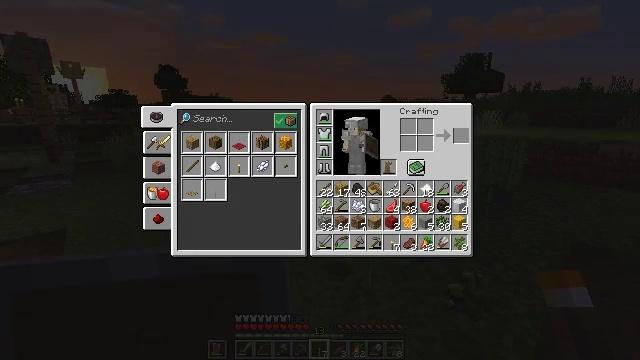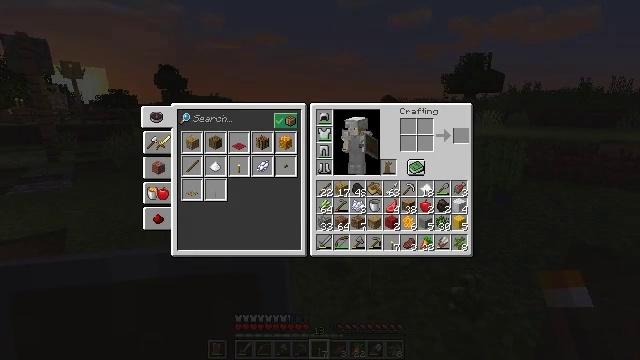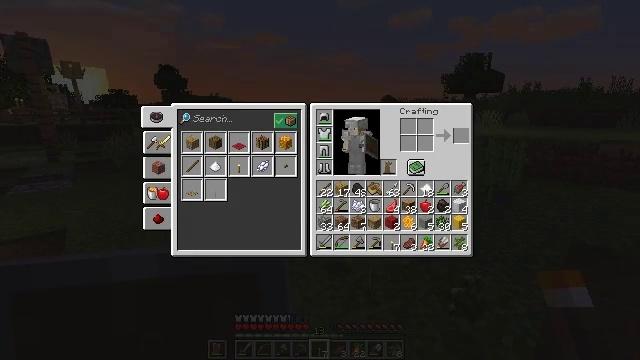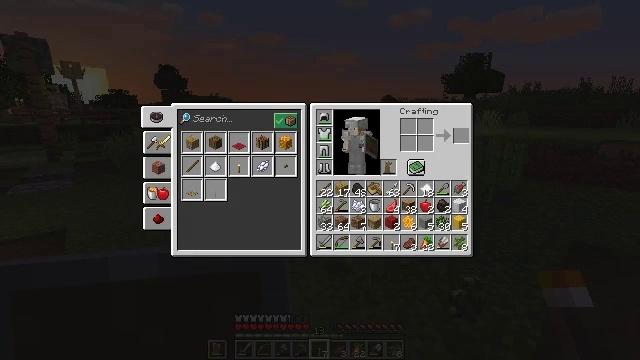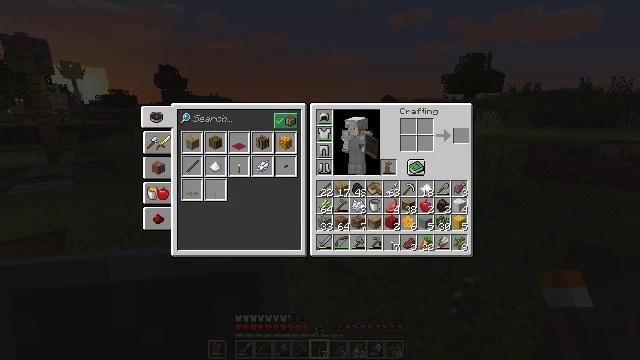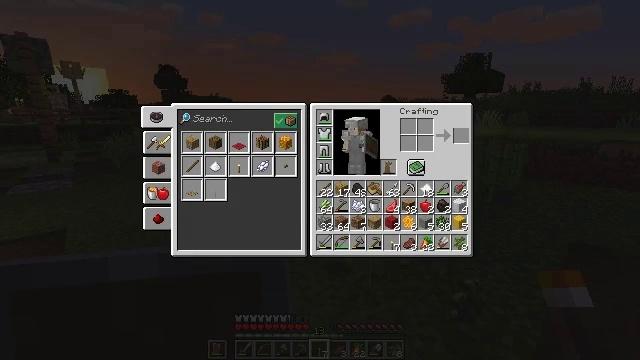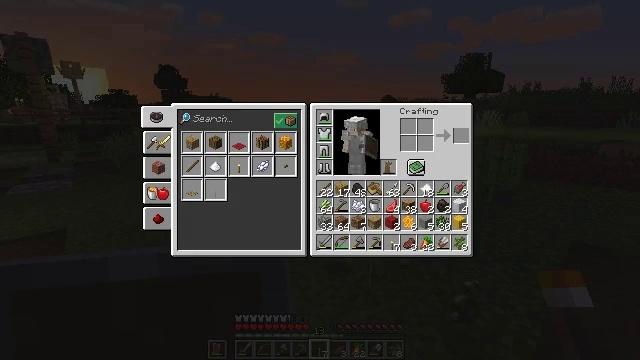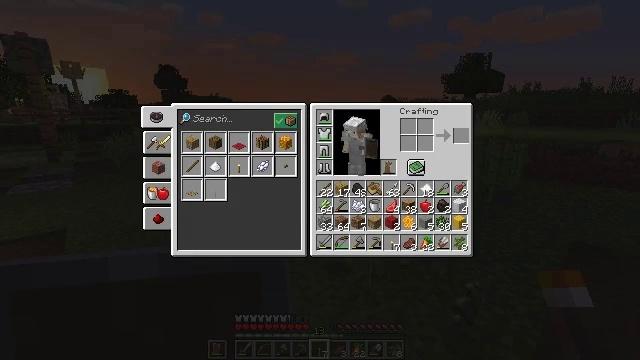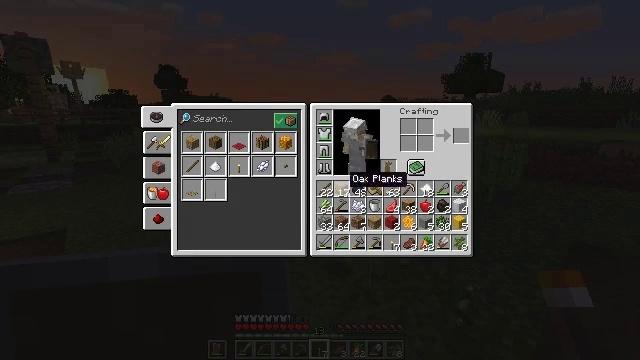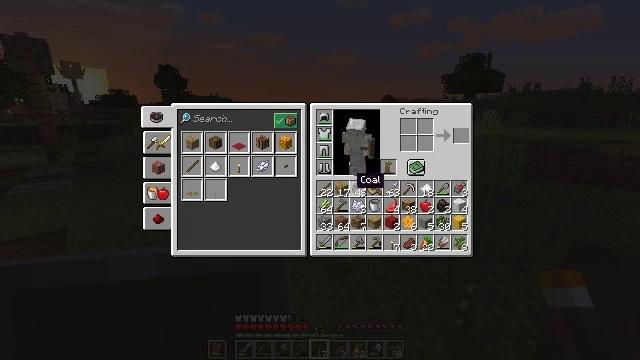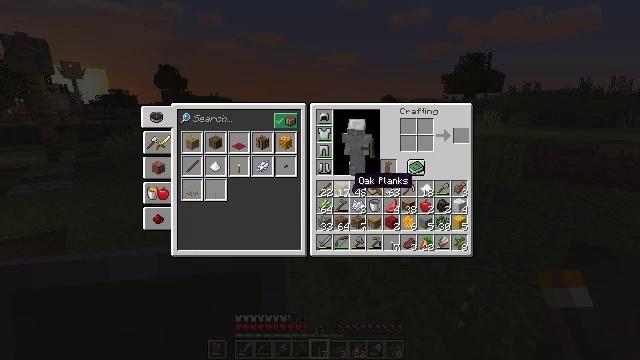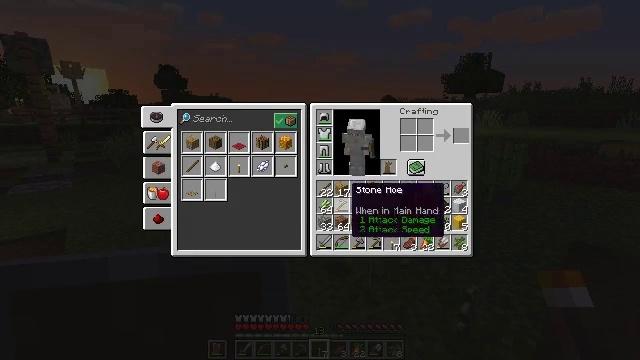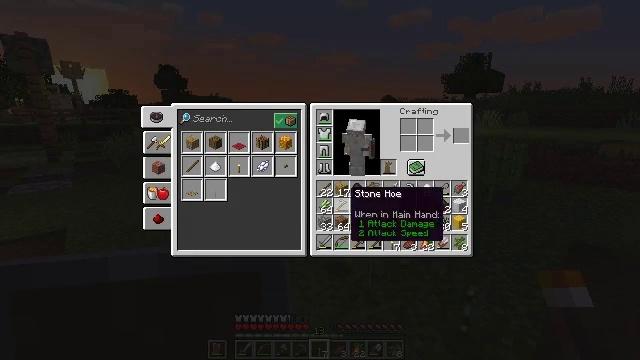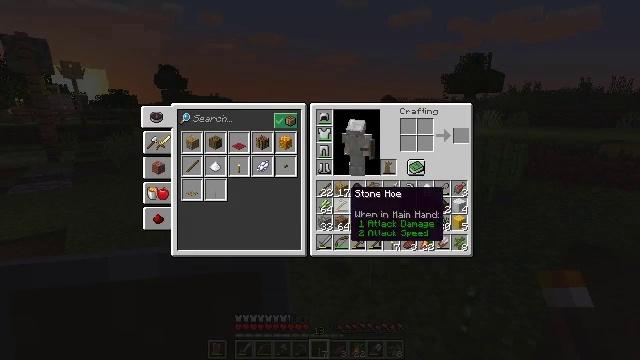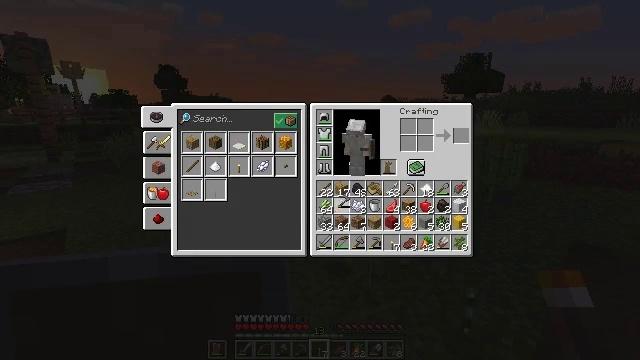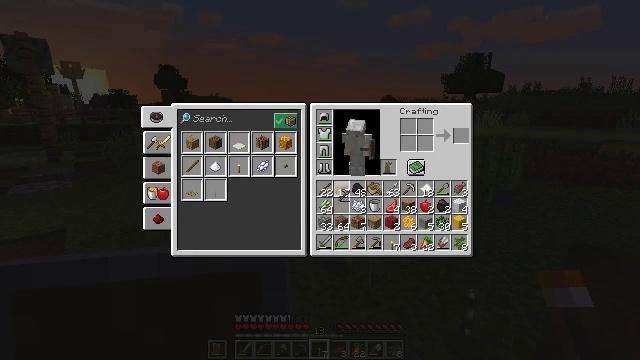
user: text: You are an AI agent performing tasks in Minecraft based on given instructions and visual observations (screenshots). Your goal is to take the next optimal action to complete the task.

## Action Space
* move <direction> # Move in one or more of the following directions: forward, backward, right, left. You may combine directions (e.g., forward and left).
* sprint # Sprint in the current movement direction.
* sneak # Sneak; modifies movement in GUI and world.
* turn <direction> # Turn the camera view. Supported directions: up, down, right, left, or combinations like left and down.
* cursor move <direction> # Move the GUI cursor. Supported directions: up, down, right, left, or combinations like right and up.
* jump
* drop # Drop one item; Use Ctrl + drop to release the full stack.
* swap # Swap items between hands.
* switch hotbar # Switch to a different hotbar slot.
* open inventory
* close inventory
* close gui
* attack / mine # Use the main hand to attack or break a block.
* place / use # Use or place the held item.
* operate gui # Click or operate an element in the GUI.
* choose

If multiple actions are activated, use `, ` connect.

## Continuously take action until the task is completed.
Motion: motion action
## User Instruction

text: Remove a stone hoe from the inventory.
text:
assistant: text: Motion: no_op
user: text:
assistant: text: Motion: no_op
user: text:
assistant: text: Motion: no_op
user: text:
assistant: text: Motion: no_op
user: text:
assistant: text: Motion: turn down
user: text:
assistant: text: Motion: turn down
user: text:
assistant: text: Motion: turn right and down
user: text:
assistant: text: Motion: turn right and down
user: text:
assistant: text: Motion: turn right
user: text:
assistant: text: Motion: no_op
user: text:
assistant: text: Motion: turn down
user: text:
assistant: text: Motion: no_op
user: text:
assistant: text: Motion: no_op
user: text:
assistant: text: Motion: attack / mine
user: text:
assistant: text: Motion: attack / mine
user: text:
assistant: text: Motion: turn up
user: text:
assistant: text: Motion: turn right and up
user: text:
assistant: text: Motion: turn right and up
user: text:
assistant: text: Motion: turn up
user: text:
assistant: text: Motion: turn right
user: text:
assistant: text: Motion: turn right and up
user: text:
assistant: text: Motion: turn right and up, attack / mine
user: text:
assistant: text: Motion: attack / mine
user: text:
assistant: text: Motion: no_op
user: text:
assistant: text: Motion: no_op
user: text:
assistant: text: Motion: no_op
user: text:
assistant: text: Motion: no_op
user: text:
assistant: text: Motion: move right, turn left and down
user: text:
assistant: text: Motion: no_op